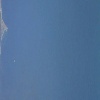
Label: water